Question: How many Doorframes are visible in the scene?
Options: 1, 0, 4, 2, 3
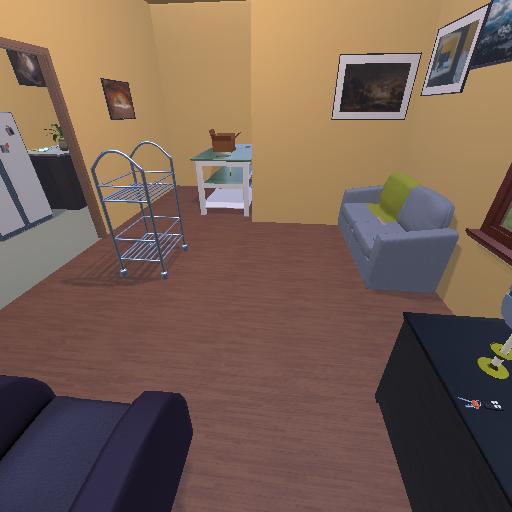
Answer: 1